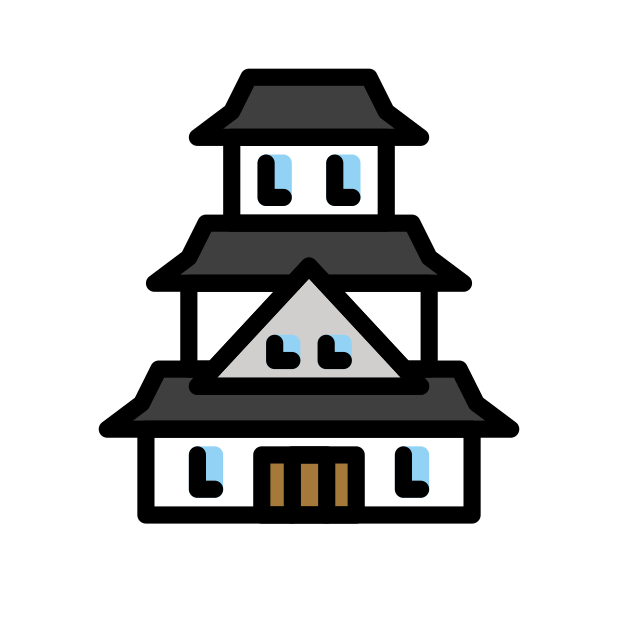
Japanese castle